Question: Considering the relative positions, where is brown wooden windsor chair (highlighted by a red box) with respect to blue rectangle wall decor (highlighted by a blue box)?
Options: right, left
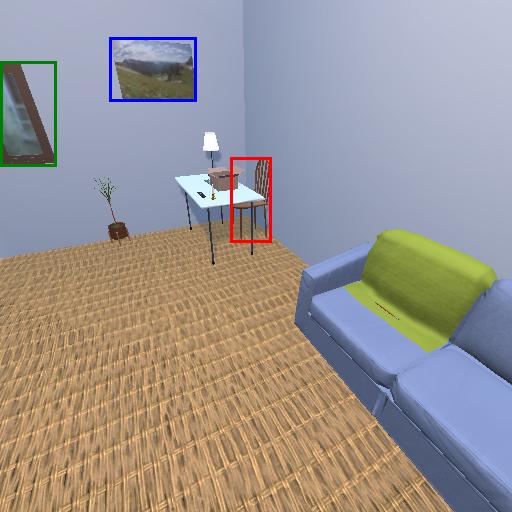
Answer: right